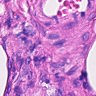
Metastatic tissue present: no